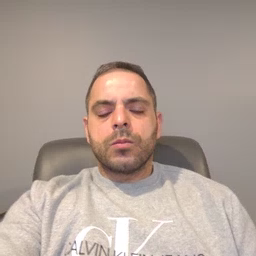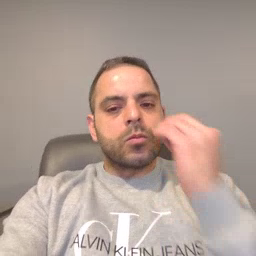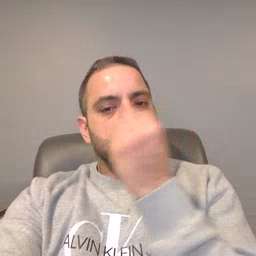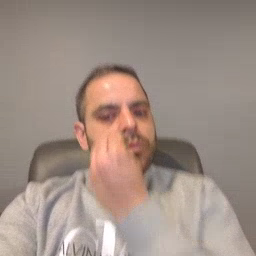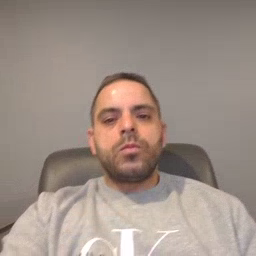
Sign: flower